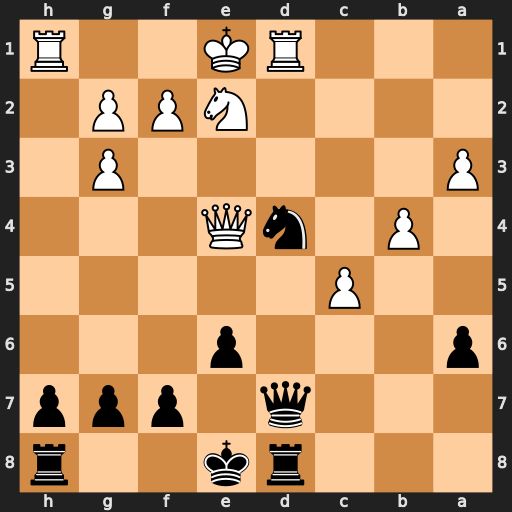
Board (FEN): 3rk2r/3q1ppp/p3p3/2P5/1P1nQ3/P5P1/4NPP1/3RK2R
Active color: b
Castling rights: Kk
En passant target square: -
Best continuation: Nf3+ gxf3 Qxd1#